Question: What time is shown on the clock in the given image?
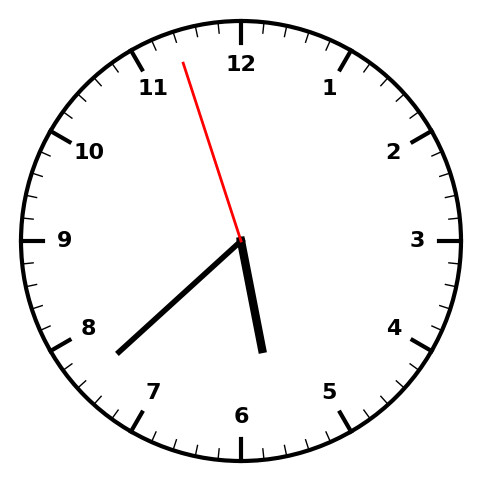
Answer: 05:37:57